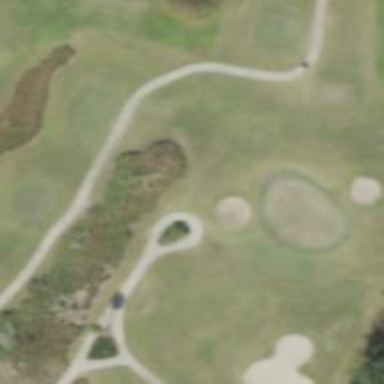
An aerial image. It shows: Path for golf carts.